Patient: sex M, age 52
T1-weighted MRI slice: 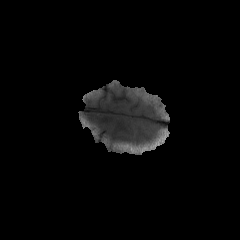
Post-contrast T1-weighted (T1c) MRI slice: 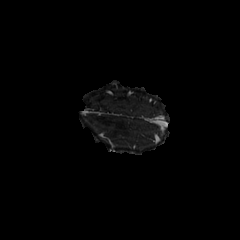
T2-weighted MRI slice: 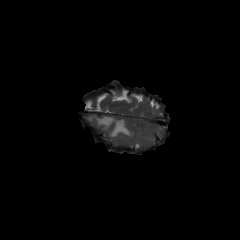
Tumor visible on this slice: yes
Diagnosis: Glioblastoma, IDH-wildtype
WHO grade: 4